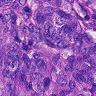
Metastatic tissue present: yes